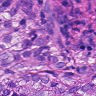
Metastatic tissue present: yes